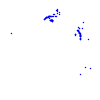
Particle: pion